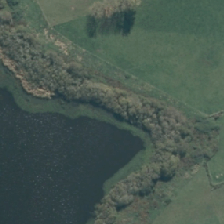
Land cover: lake_pond